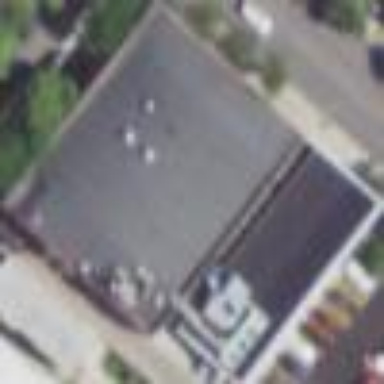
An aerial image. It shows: Public building.